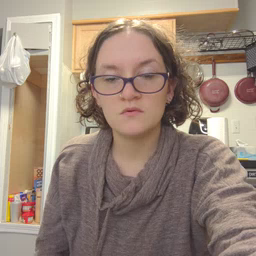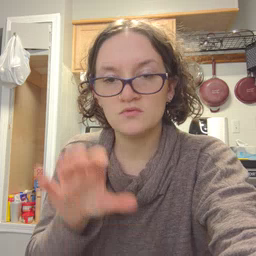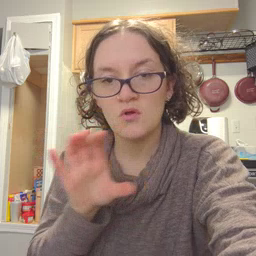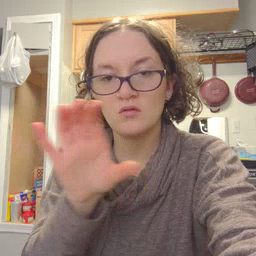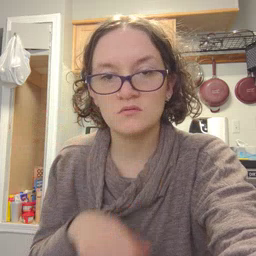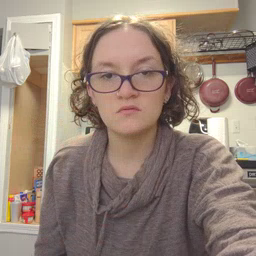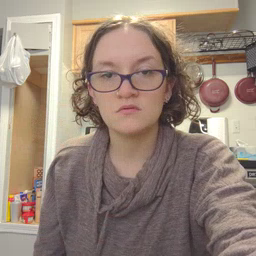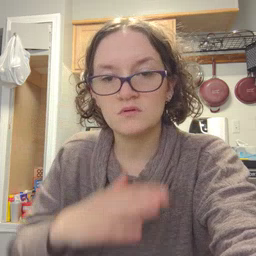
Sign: chocolate